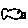
Label: fish